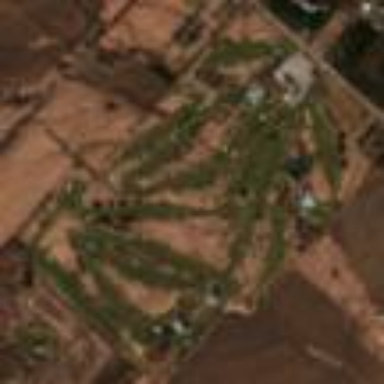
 place for golfing and leisure activities."